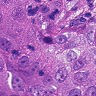
Metastatic tissue present: yes